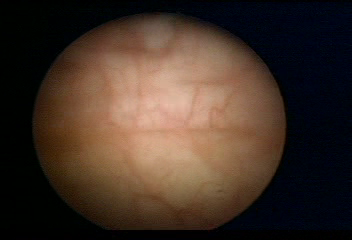
Modality: WLC
Class: Normal mucosa
Bladder cancer association: No